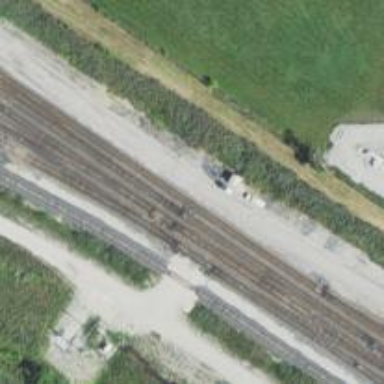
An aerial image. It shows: Railway junction.